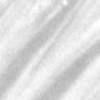
Label: change